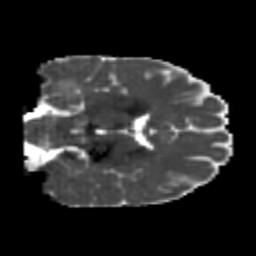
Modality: MD
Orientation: coronal
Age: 20
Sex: male
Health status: healthy
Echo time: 0.074 s